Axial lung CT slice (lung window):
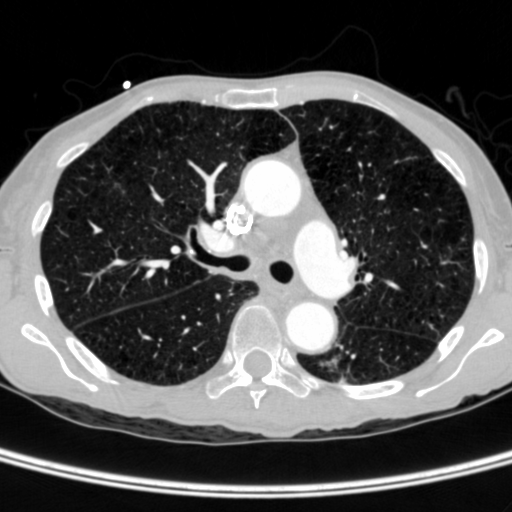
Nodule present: no